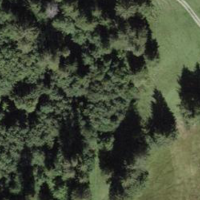
EUNIS habitat code: 44
Species observed at this site:
Petasites albus